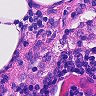
Metastatic tissue present: no